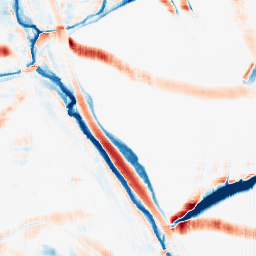
Category: morphological
Decomposition family: morphological_rect
Decomposition parameters: operation: average
width: 20
height: 20
Upsampling method: fft_zeropad
Upsampling parameters: scale: 8
Upsampling scale: 8